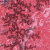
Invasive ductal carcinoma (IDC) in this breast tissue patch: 0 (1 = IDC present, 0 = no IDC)